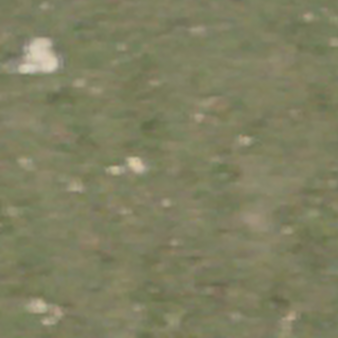
Label: other